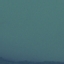
Label: SeaLake